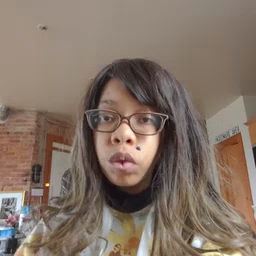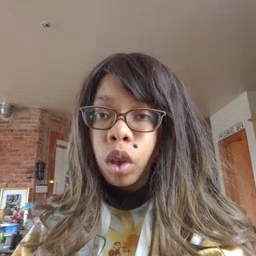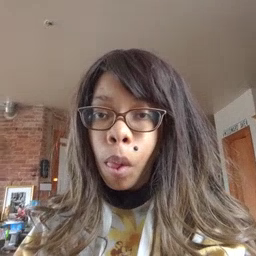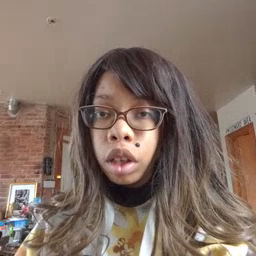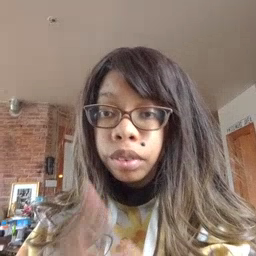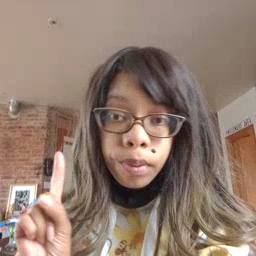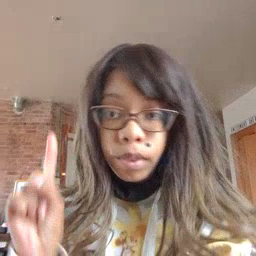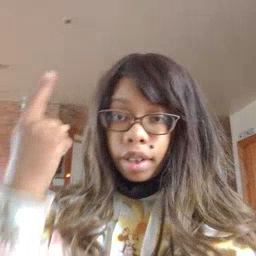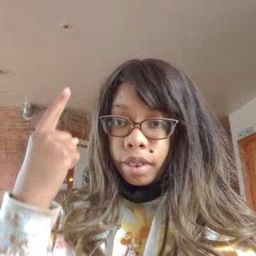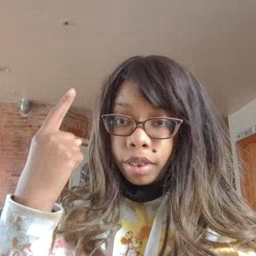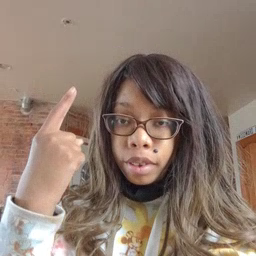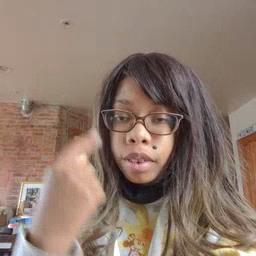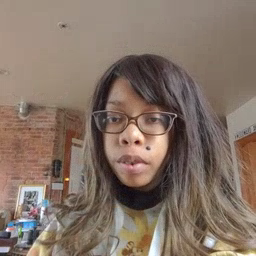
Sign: first